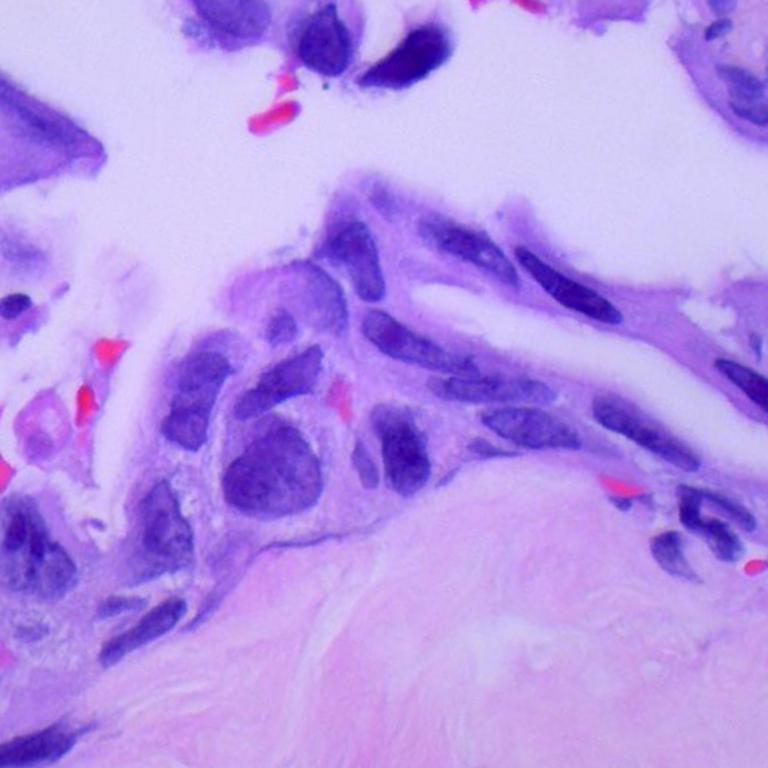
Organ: lung
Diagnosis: adenocarcinomas